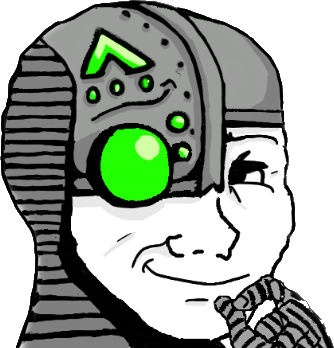
Label: 5_Smugjak